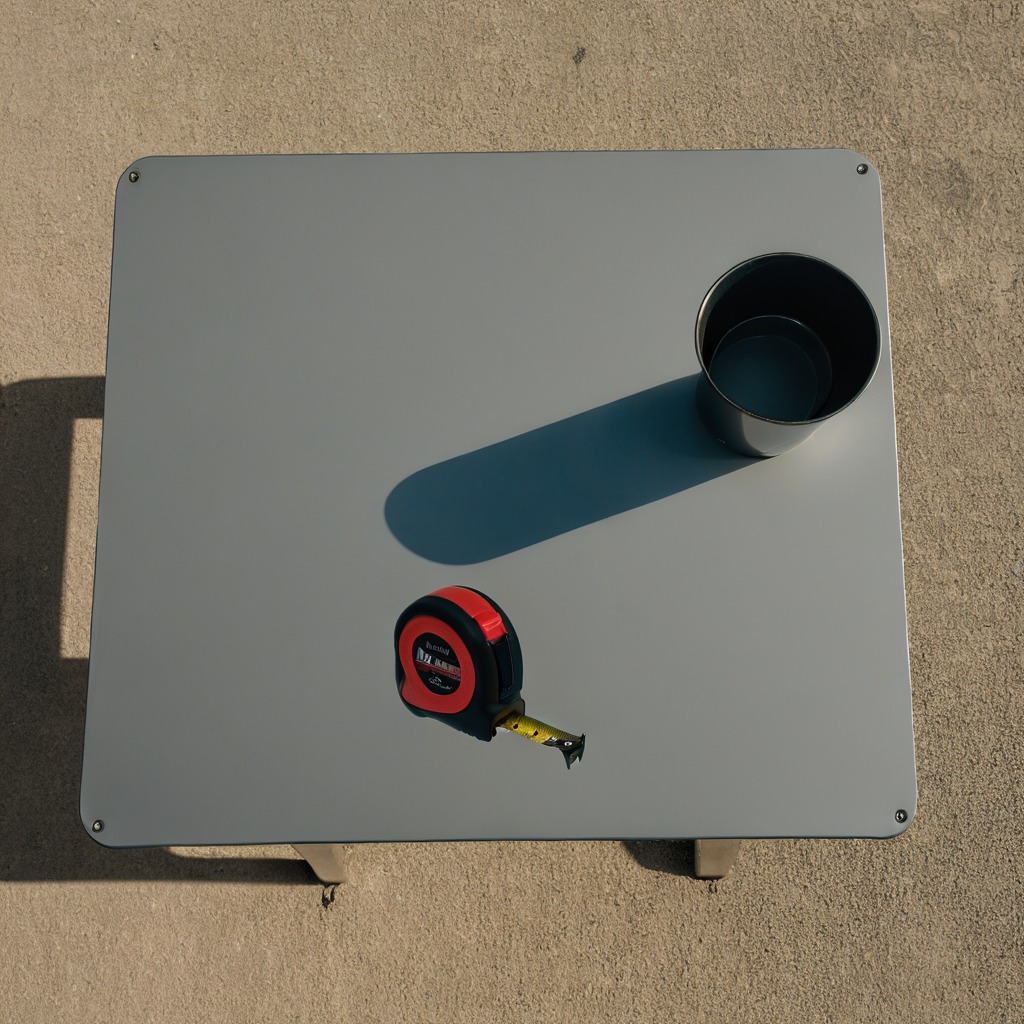
A measuring tape is lying on the table.